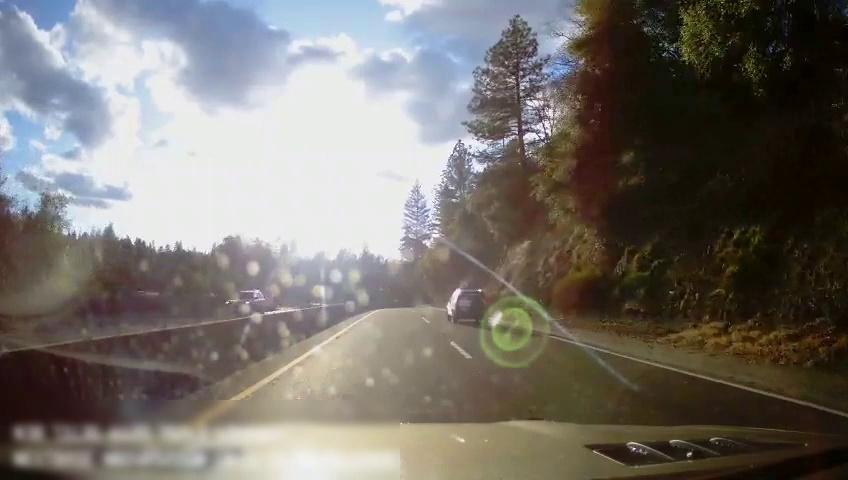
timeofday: Day
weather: Sunny
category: Drivable Space
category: Drivable Space
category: Vehicles | SUV
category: Vehicles | Car
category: Lanes | Alternate Lane
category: Lanes | Current Lane
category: Lanes | Alternate Lane